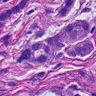
Metastatic tissue present: yes